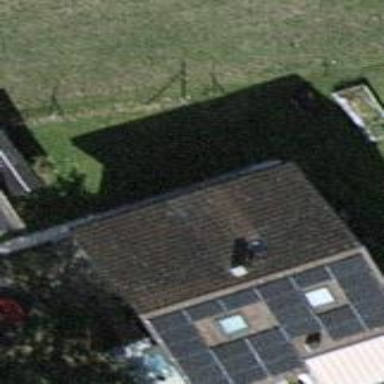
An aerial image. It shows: Gabled building with tile roof that is oriented across.